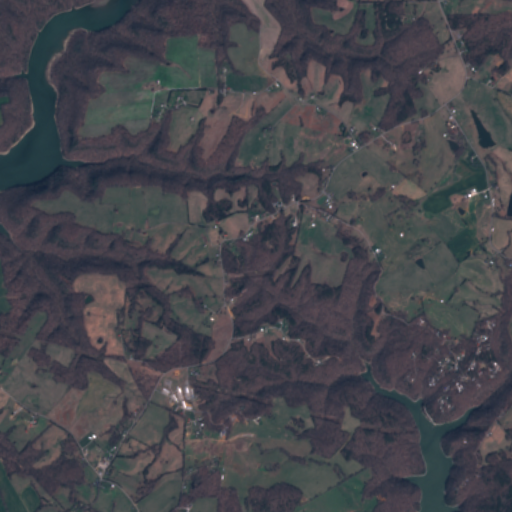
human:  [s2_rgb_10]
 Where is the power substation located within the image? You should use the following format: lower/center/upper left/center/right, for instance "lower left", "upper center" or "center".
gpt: The power substation is located in the lower left of the image.
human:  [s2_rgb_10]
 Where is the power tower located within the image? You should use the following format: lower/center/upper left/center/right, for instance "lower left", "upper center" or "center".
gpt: The power tower is located in the lower center of the image.
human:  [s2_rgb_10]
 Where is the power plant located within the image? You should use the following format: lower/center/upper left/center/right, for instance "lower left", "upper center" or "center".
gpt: There is no power plant in the image.